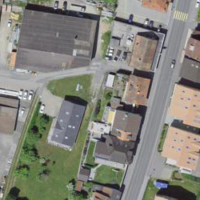
EUNIS habitat code: 54
Species observed at this site:
Aeshna cyanea